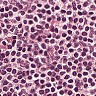
Metastatic tissue present: no